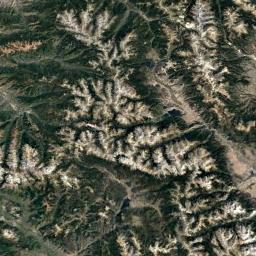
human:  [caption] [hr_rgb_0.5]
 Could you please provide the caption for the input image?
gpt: The folded mountain has a continuous series of rugged mountains and is covered with some vegetation .

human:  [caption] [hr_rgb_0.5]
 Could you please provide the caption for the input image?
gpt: The mountain is full of green plants with lines of bare land .

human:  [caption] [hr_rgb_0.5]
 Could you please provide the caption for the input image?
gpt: There are many trees on the mountain .

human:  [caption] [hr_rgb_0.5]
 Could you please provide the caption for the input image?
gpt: This mountain is completely covered by vegetation .

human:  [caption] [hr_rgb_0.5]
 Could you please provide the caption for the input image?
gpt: There are many rifts on the green and brown mountain .